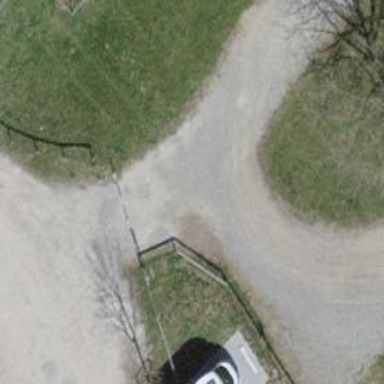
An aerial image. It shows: Unpaved parking aisle road for service vehicles.